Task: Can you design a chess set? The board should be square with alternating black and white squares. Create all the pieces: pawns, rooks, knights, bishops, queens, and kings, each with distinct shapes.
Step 6:
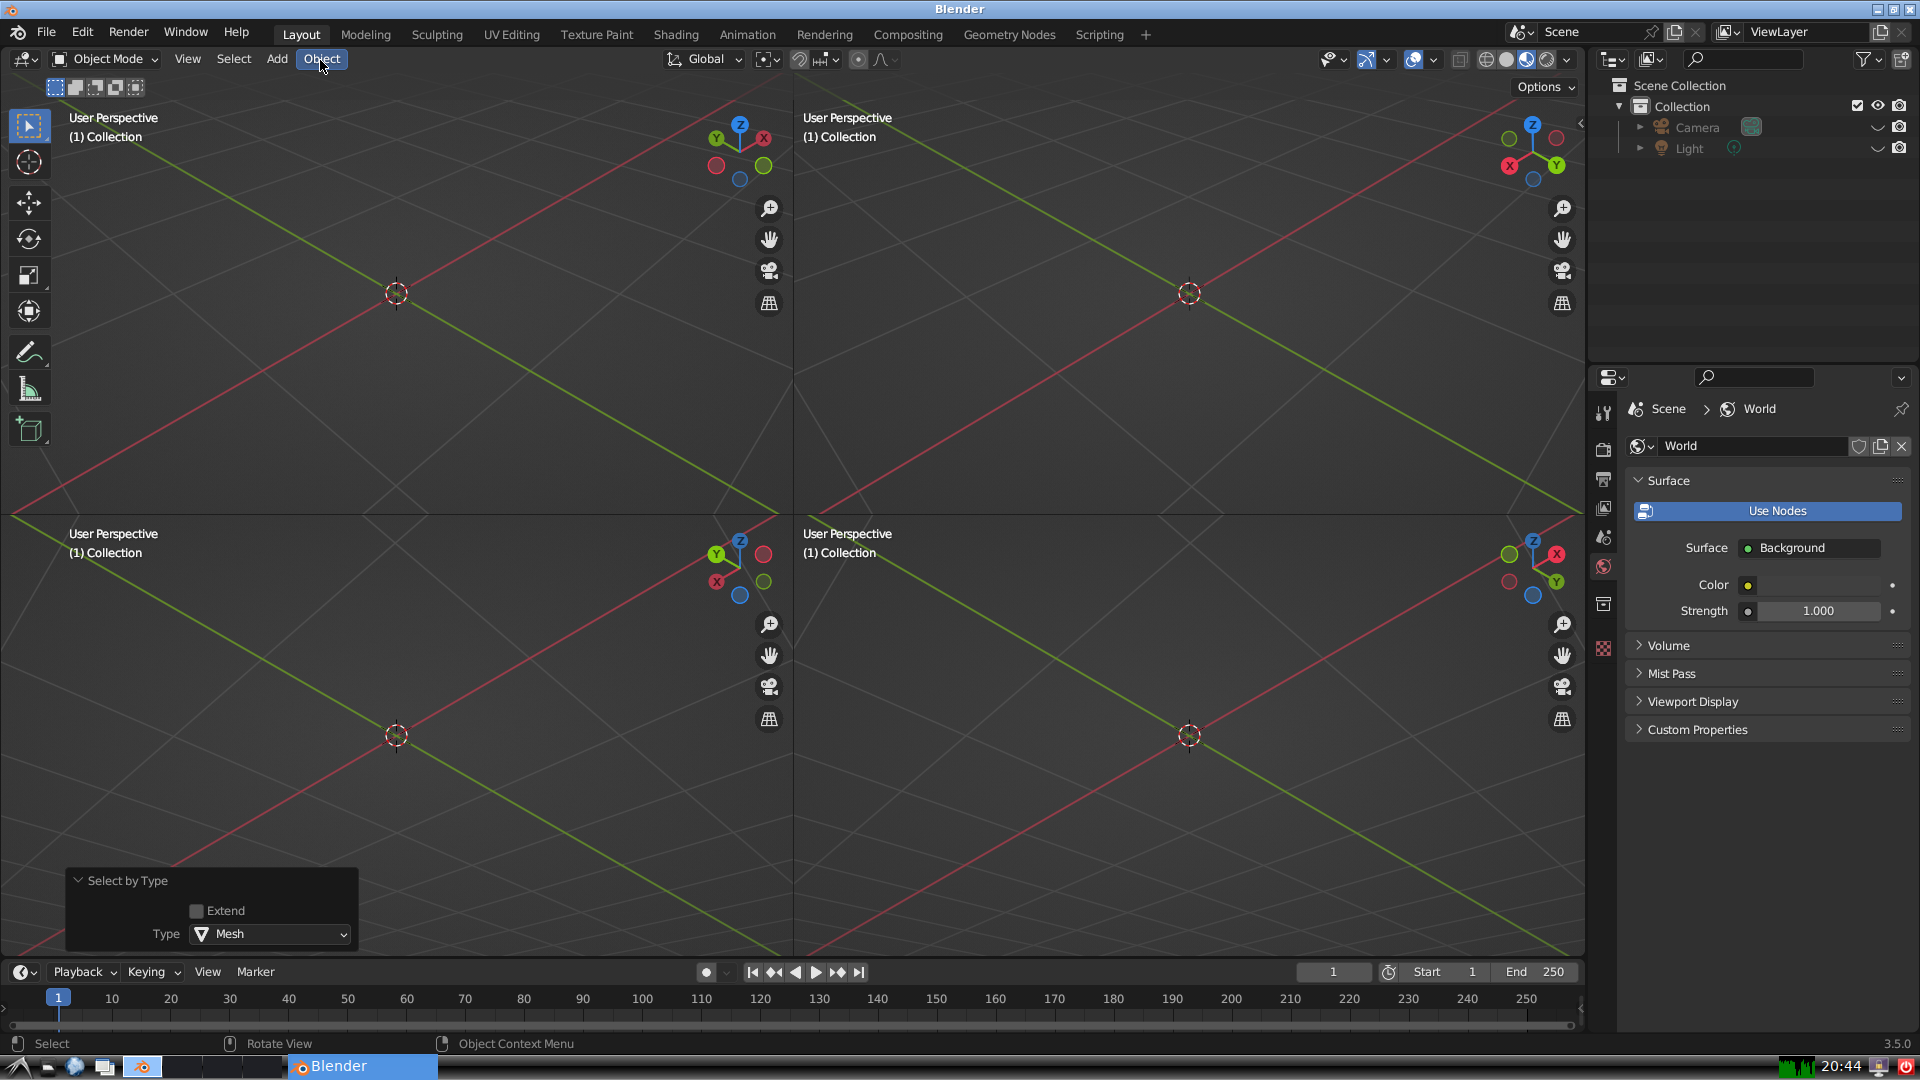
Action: click: no